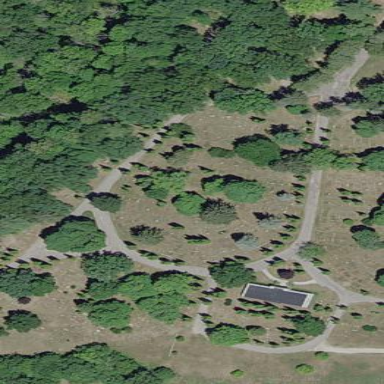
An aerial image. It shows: Cemetery.